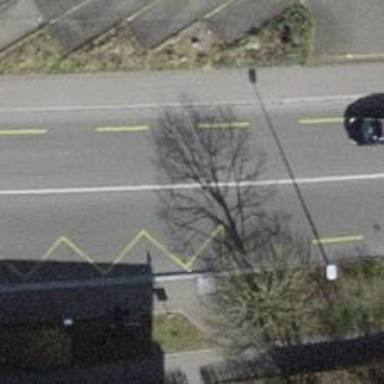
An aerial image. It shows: Bus stop with designated stop position for public transport.